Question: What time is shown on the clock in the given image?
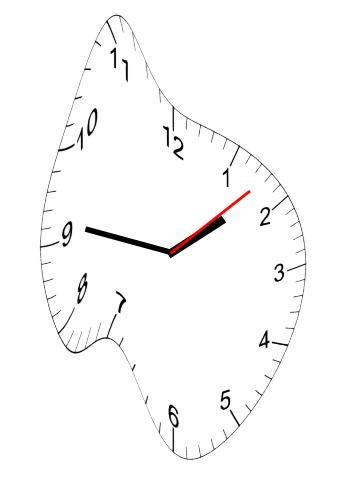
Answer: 01:46:08